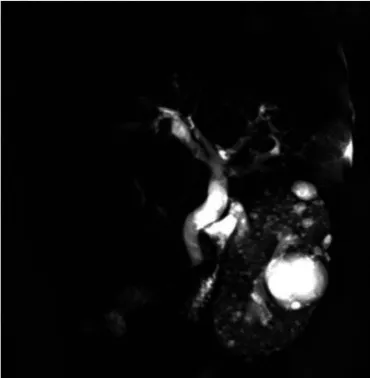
The medical imaging results of the patient. Magnetic resonance cholangiopancreatography (MRCP) scan showed the dilation of both extrahepatic and intrahepatic bile ducts, as well as multiple renal cysts (D).
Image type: radiology (mri)